Question: I have a UISegmentedControl in a UIToolbar with custom background/divider images. Through iOS 6 this displayed correctly, but as of iOS 7 the selected segment is showing the foreground image for that segment as a cutout (revealing the toolbar underneath) rather than the white the other segments are showing as.

Any ideas on if there's just something I'm missing to make it behave as expected?
Before anyone says it, I am not going to use the default iOS 7 UISegmentedControl appearance since I find it hideous.
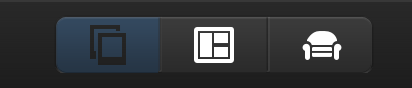
Answer: Nevermind. I figured it out shortly after posting.
'UISegmentedControl' interprets its images as being in rendering mode 'UIImageRenderingModeAlwaysTemplate' unless otherwise specified.
I had to use - '[UIImage imageWithRenderingMode:UIImageRenderingModeAlwaysOriginal]' on each segment's image for 'iOS 7' to achieve the previous behavior.